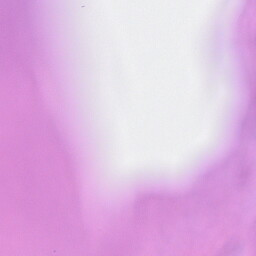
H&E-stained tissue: Breast